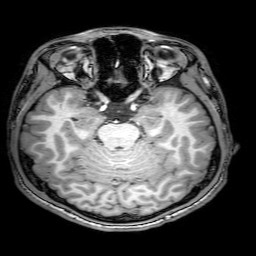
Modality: T1w
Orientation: coronal